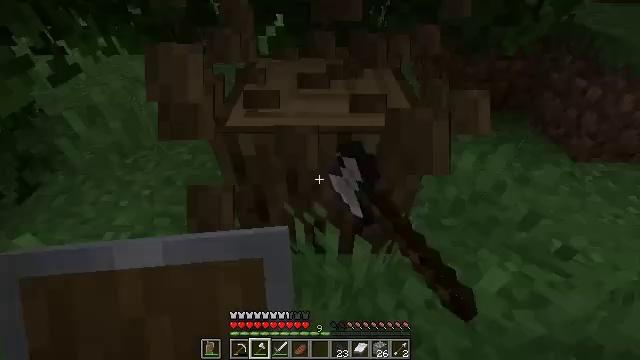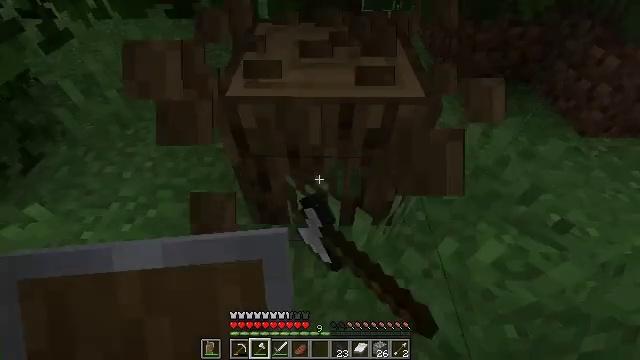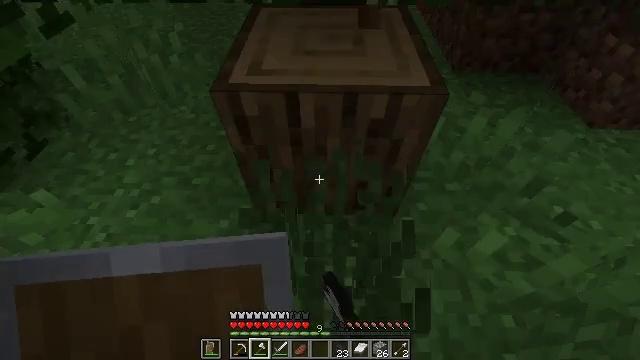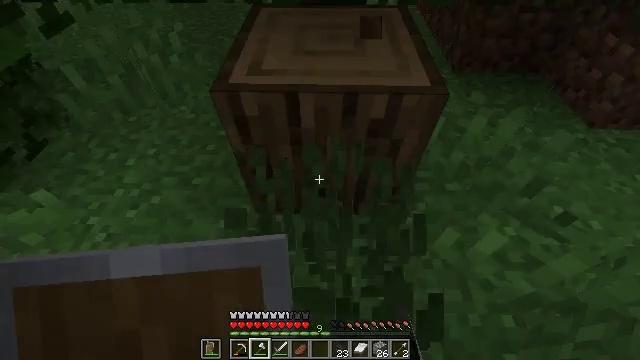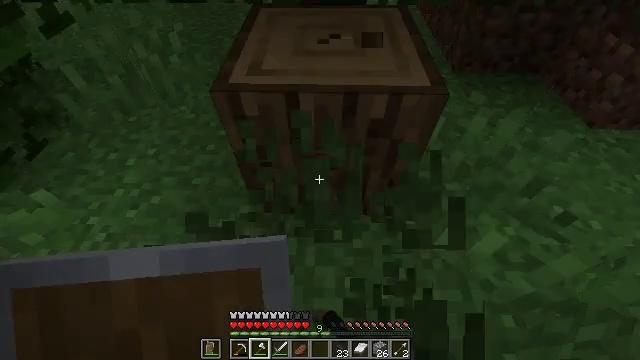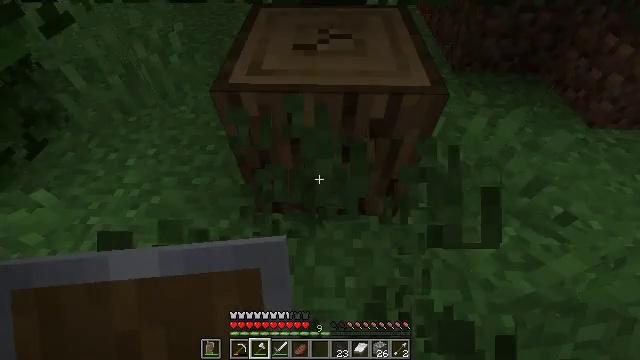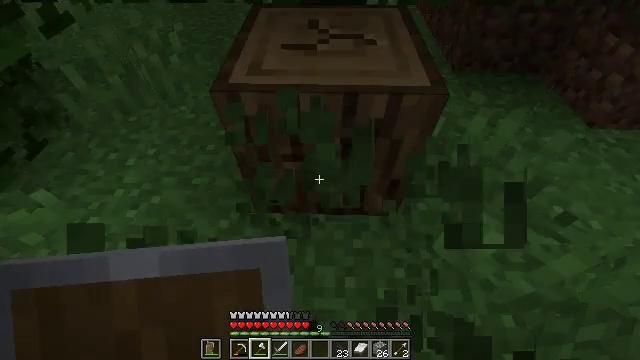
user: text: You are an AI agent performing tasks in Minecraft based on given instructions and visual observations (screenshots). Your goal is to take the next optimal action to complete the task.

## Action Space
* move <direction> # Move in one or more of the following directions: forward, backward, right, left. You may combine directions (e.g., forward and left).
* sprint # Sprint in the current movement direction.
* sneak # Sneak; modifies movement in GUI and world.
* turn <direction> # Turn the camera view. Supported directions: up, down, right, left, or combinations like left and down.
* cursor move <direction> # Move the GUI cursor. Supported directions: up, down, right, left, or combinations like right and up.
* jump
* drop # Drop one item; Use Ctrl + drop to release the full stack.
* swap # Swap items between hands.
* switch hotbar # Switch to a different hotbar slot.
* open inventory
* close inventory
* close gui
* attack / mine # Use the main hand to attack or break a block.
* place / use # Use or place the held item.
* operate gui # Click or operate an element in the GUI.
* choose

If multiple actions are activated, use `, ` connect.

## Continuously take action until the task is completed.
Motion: motion action
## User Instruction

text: Gather grass on the ground.
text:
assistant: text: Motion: turn down, attack / mine
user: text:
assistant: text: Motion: turn down, attack / mine
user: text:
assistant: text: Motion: attack / mine
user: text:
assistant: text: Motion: attack / mine
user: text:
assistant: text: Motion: attack / mine
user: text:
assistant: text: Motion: attack / mine
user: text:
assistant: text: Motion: attack / mine